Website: lowes
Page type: billing-address
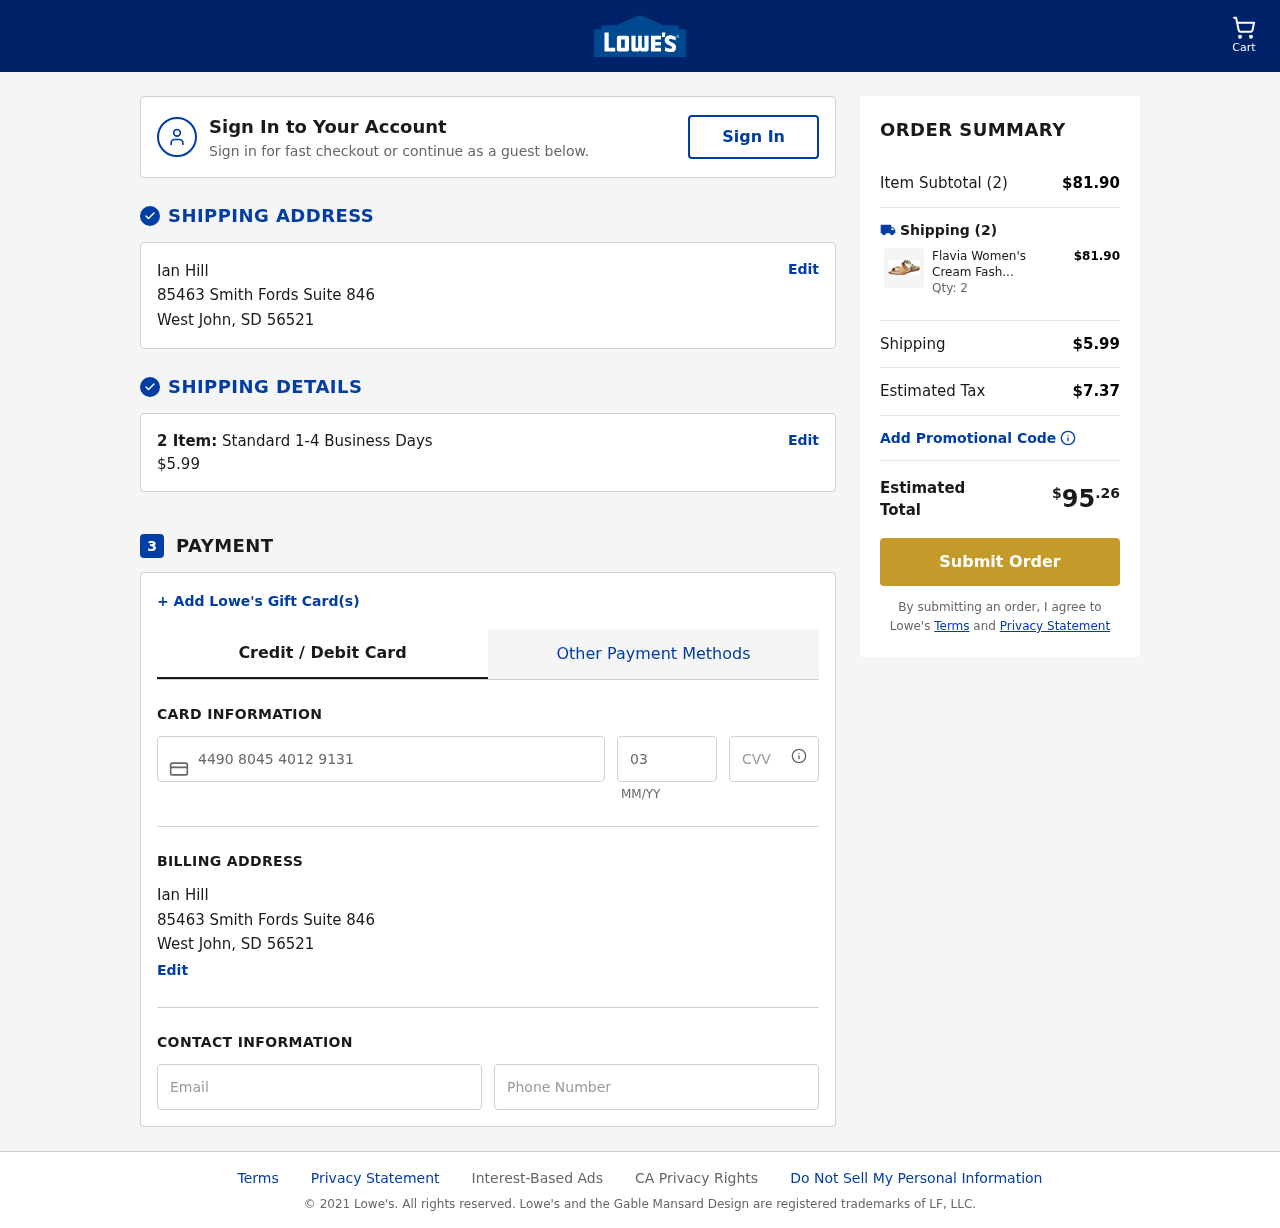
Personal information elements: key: PII_CARD_CVV
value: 616
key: PII_CARD_EXPIRY
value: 03/29
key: PII_CARD_NUMBER
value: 4490 8045 4012 9131
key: PII_CITY
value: West John
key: PII_EMAIL
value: ian_hill@yahoo.com
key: PII_FULLNAME
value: Ian Hill
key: PII_PHONE
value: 4513136660
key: PII_POSTCODE
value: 56521
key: PII_STATE_ABBR
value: SD
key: PII_STREET
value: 85463 Smith Fords Suite 846
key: PII_FULLNAME2
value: Ian Hill
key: PII_STREET2
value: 85463 Smith Fords Suite 846
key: PII_CITY2
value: West John
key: PII_STATE_ABBR2
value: SD
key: PII_POSTCODE2
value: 56521
Product elements: key: PRODUCT1_NAME
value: Flavia Women's Cream Fashion Slippers-4 UK (36 EU) (5 US) (FL114/CRM)
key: PRODUCT1_PRICE
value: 40.95
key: PRODUCT1_QUANTITY
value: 2
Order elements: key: ORDER_NUM_ITEMS
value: Cart
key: ORDER_NUM_ITEMS
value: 2 Item:
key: ORDER_NUM_ITEMS
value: Item Subtotal (2)
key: ORDER_SHIPPING_COST
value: $5.99
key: ORDER_SUBTOTAL
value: $81.90
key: ORDER_TAX
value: $7.37
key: ORDER_TOTAL
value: $95.26